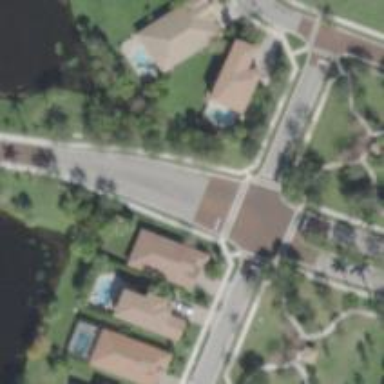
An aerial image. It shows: Residential road.